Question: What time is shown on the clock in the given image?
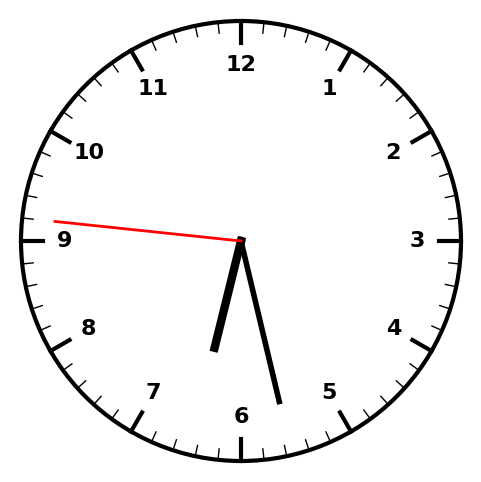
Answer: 06:27:46